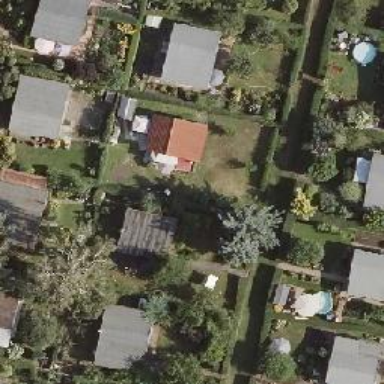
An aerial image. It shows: Plot within allotments.